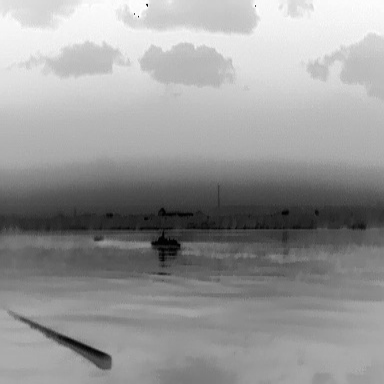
There are two canoes in the infrared image.